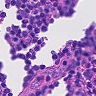
Metastatic tissue present: no